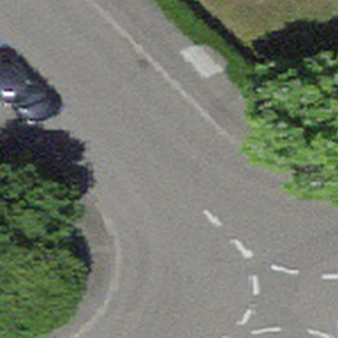
Label: other